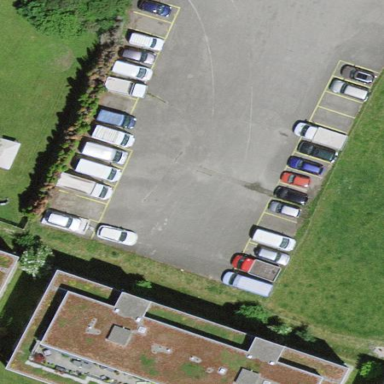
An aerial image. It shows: Parking area.